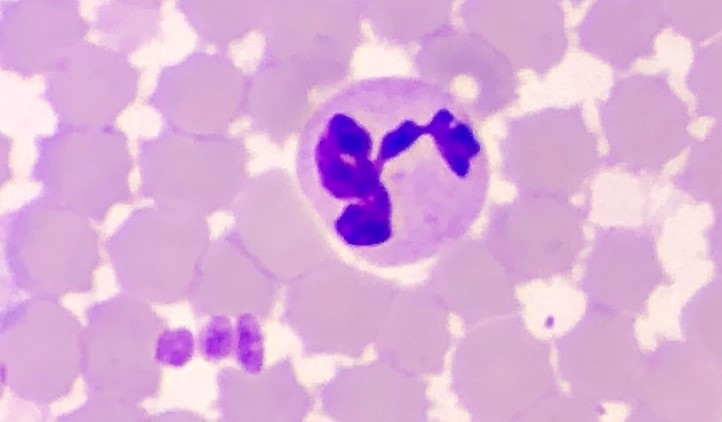
White blood cell type: Neutrophil